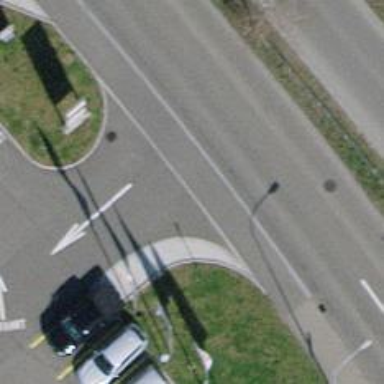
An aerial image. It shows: Uncontrolled and unmarked road crossing.